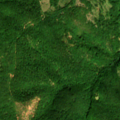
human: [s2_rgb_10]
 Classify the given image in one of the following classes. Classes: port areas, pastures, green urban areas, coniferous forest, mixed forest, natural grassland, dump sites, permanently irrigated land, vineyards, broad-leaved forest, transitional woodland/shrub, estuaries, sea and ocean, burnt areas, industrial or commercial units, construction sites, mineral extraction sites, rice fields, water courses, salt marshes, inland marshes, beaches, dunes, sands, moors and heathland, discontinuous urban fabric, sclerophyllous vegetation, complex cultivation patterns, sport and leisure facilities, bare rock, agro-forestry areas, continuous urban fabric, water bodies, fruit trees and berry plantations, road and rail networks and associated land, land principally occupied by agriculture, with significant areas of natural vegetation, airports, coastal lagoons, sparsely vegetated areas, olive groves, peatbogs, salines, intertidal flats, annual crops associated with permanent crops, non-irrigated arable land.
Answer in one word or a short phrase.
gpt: broad-leaved forest, mixed forest, transitional woodland/shrub